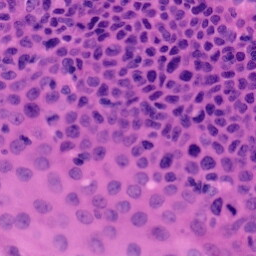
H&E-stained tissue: Tonsil